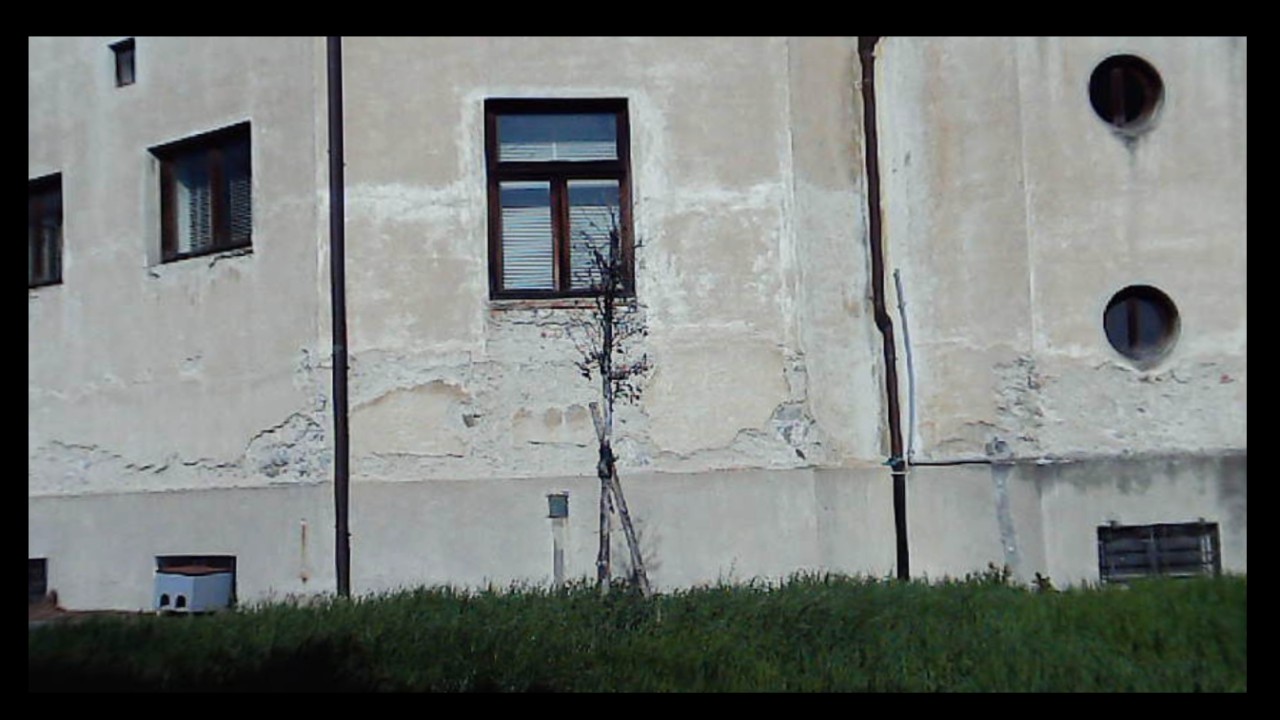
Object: Betafpv air75